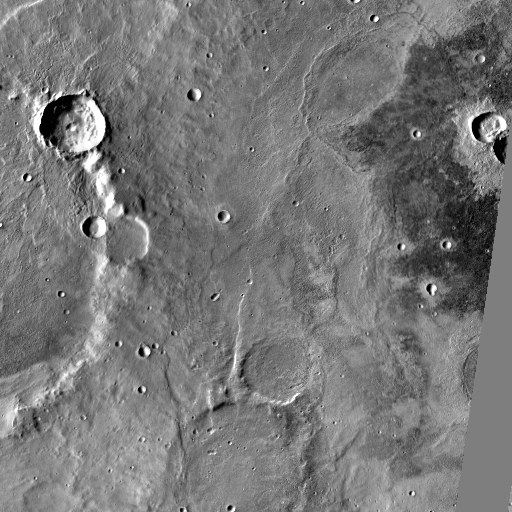
Crater classes present: Background, Other, Layered, Buried, Secondary